Question: I have a 'UIView' with a 'UITableView' below it:

What I would like to do is to have the view above the 'UITableView' move up (out of the way) when the user starts scrolling in the table in order to have more space for the 'UITableView' (and come down when you scroll down again).
I know that this is normally done with a table header view, but my problem is that my table view is inside a tab (actually it is a side-scrolling page view implemented using 'TTSliddingPageviewcontroller'). So while I only have one top 'UIView' there are three 'UITableView's.
Is it possible to accomplish this manually? My first thought is to put everything in a 'UIScrollView', but according to Apple's documentation one should never place a 'UITableView' inside a 'UIScrollView' as this leads to unpredictable behavior.
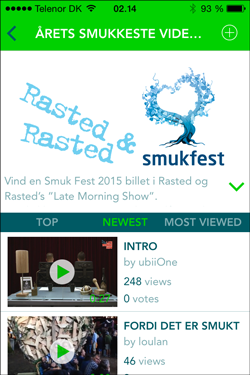
Answer: Since 'UITableView' is a subclass of 'UIScrollView', your table view's delegate can receive 'UIScrollViewDelegate' methods.
In your table view's delegate:
'''
- (void)scrollViewDidScroll:(UIScrollView *)scrollView {
static CGFloat previousOffset;
CGRect rect = self.view.frame;
rect.origin.y += previousOffset - scrollView.contentOffset.y;
previousOffset = scrollView.contentOffset.y;
self.view.frame = rect;
}
'''